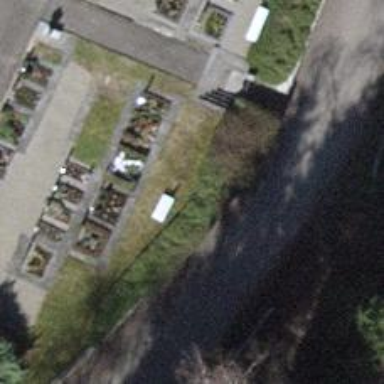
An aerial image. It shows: White bench.